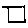
Label: square